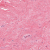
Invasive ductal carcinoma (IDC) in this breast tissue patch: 0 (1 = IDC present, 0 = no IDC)